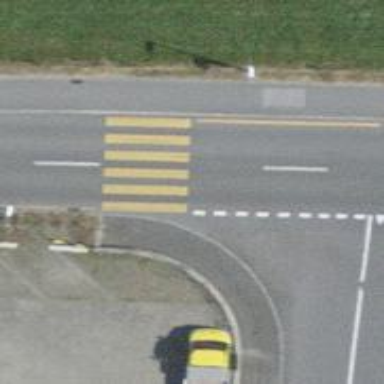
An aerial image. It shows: Footway with zebra crossing.